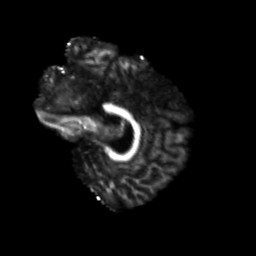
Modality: FA
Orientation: sagittal
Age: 29
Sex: male
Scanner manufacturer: siemens
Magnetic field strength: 3 T
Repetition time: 3.5 s
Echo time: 0.125 s